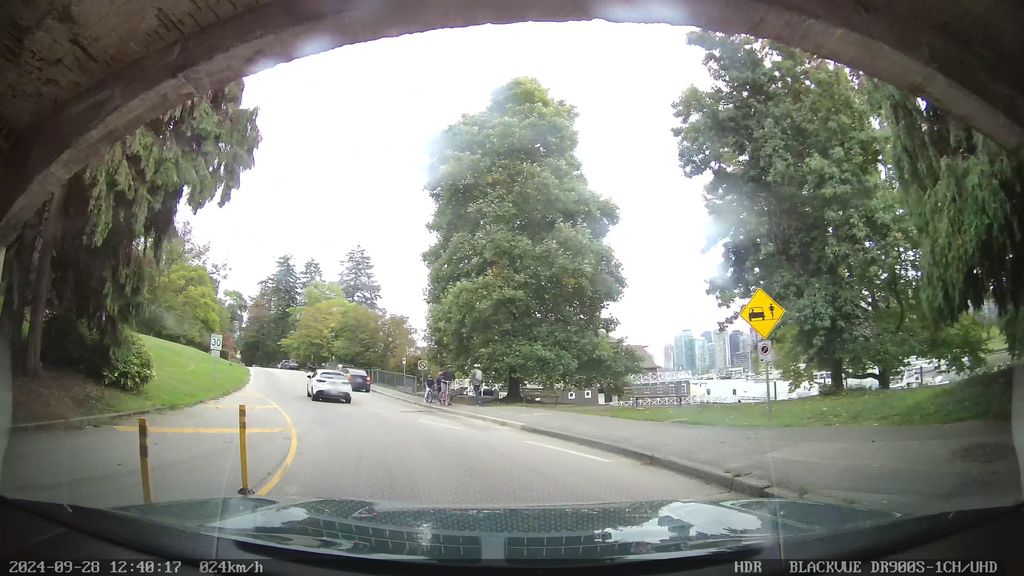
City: vancouver